Question: How does one insert an emoticon into a paragraph without affecting the 'line-height' regardless of how big the emoticon is? Ie. like:

The closest I've gotten is either 'position: absolute' or 'vertical-align: text-top', none of which does the job.
'''
p img {
height: 35px;
display: inline;
}
#one img {
vertical-align: text-top;
}
#two img {
position: absolute;
}
'''
'''
<p id="one">Marzipan chupa chups marzipan. Bear claw donut candy powder cupcake tart. Tiramisu cotton candy jelly biscuit pie <img src="https://rawgit.com/github/gemoji/master/images/emoji/bowtie.png"> Jelly beans muffin croissant. Cupcake cookie pudding tootsie roll wafer. Bear claw jelly gummies sugar plum bear claw candy chocolate jelly. Donut brownie pie dessert cupcake donut oat cake marshmallow.</p>
<p id="two">Marzipan chupa chups marzipan. Bear claw donut candy powder cupcake tart. Tiramisu cotton candy jelly biscuit pie <img src="https://rawgit.com/github/gemoji/master/images/emoji/bowtie.png"> Jelly beans muffin croissant. Cupcake cookie pudding tootsie roll wafer. Bear claw jelly gummies sugar plum bear claw candy chocolate jelly. Donut brownie pie dessert cupcake donut oat cake marshmallow.</p>
'''
I'm aware of similar questions <URL>, however both have gone stale and are without proper answers.
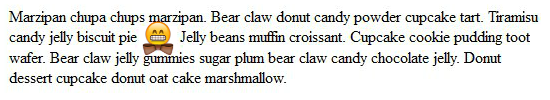
Answer: You can use
'''
margin-top: [something];
margin-bottom: [something];
vertical-align: middle;
'''
Where '[something]' is '(containerLineHeight - imageHeight) / 2'.
Also note you can just use 'margin: [something] 0' if there is no right nor left margin.
For example, since the image has 'height: 35px', assuming the container has 'line-height: 20px',
'''
margin: -7.5px 0; // (20px - 35px) / 2
'''
'''
p {
line-height: 20px;
}
p img {
height: 35px;
display: inline;
vertical-align: middle;
margin: -7.5px 0;
}
'''
'''
<p>Marzipan chupa chups marzipan. Bear claw donut candy powder cupcake tart. Tiramisu cotton candy jelly biscuit pie <img src="https://rawgit.com/github/gemoji/master/images/emoji/bowtie.png"> Jelly beans muffin croissant. Cupcake cookie pudding tootsie roll wafer. Bear claw jelly gummies sugar plum bear claw candy chocolate jelly. Donut brownie pie dessert cupcake donut oat cake marshmallow.</p>
'''
Note using values above '7.5px' won't hurt because of 'vertical-align: middle'. Therefore, you can use something like
'''
margin: -1000000px 0;
'''
'''
p img {
height: 35px;
display: inline;
vertical-align: middle;
margin: -1000000px 0;
}
'''
'''
<p>Marzipan chupa chups marzipan. Bear claw donut candy powder cupcake tart. Tiramisu cotton candy jelly biscuit pie <img src="https://rawgit.com/github/gemoji/master/images/emoji/bowtie.png"> Jelly beans muffin croissant. Cupcake cookie pudding tootsie roll wafer. Bear claw jelly gummies sugar plum bear claw candy chocolate jelly. Donut brownie pie dessert cupcake donut oat cake marshmallow.</p>
'''
Alternatively, you can use percentages, which will be calculated with respect to the width of the generated box's <URL>.
Therefore, assuming the container's width is greater than the image's height, 'margin: -50% 0' should be enough.
'''
p img {
height: 35px;
display: inline;
vertical-align: middle;
margin: -50% 0;
}
'''
'''
<p>Marzipan chupa chups marzipan. Bear claw donut candy powder cupcake tart. Tiramisu cotton candy jelly biscuit pie <img src="https://rawgit.com/github/gemoji/master/images/emoji/bowtie.png"> Jelly beans muffin croissant. Cupcake cookie pudding tootsie roll wafer. Bear claw jelly gummies sugar plum bear claw candy chocolate jelly. Donut brownie pie dessert cupcake donut oat cake marshmallow.</p>
'''
To be safer, you can also use something like 'margin: -<PHONE>% 0'
'''
p img {
height: 35px;
display: inline;
vertical-align: middle;
margin: -<PHONE>% 0;
}
'''
'''
<p>Marzipan chupa chups marzipan. Bear claw donut candy powder cupcake tart. Tiramisu cotton candy jelly biscuit pie <img src="https://rawgit.com/github/gemoji/master/images/emoji/bowtie.png"> Jelly beans muffin croissant. Cupcake cookie pudding tootsie roll wafer. Bear claw jelly gummies sugar plum bear claw candy chocolate jelly. Donut brownie pie dessert cupcake donut oat cake marshmallow.</p>
'''